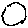
Label: circle